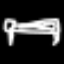
Label: bed